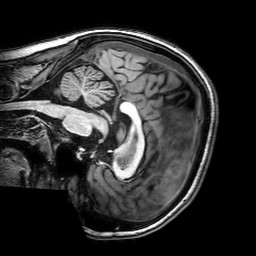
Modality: T1w
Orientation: sagittal
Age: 22
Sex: female
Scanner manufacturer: philips
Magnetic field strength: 3 T
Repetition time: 0.008176 s
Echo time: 0.00374 s